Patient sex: M
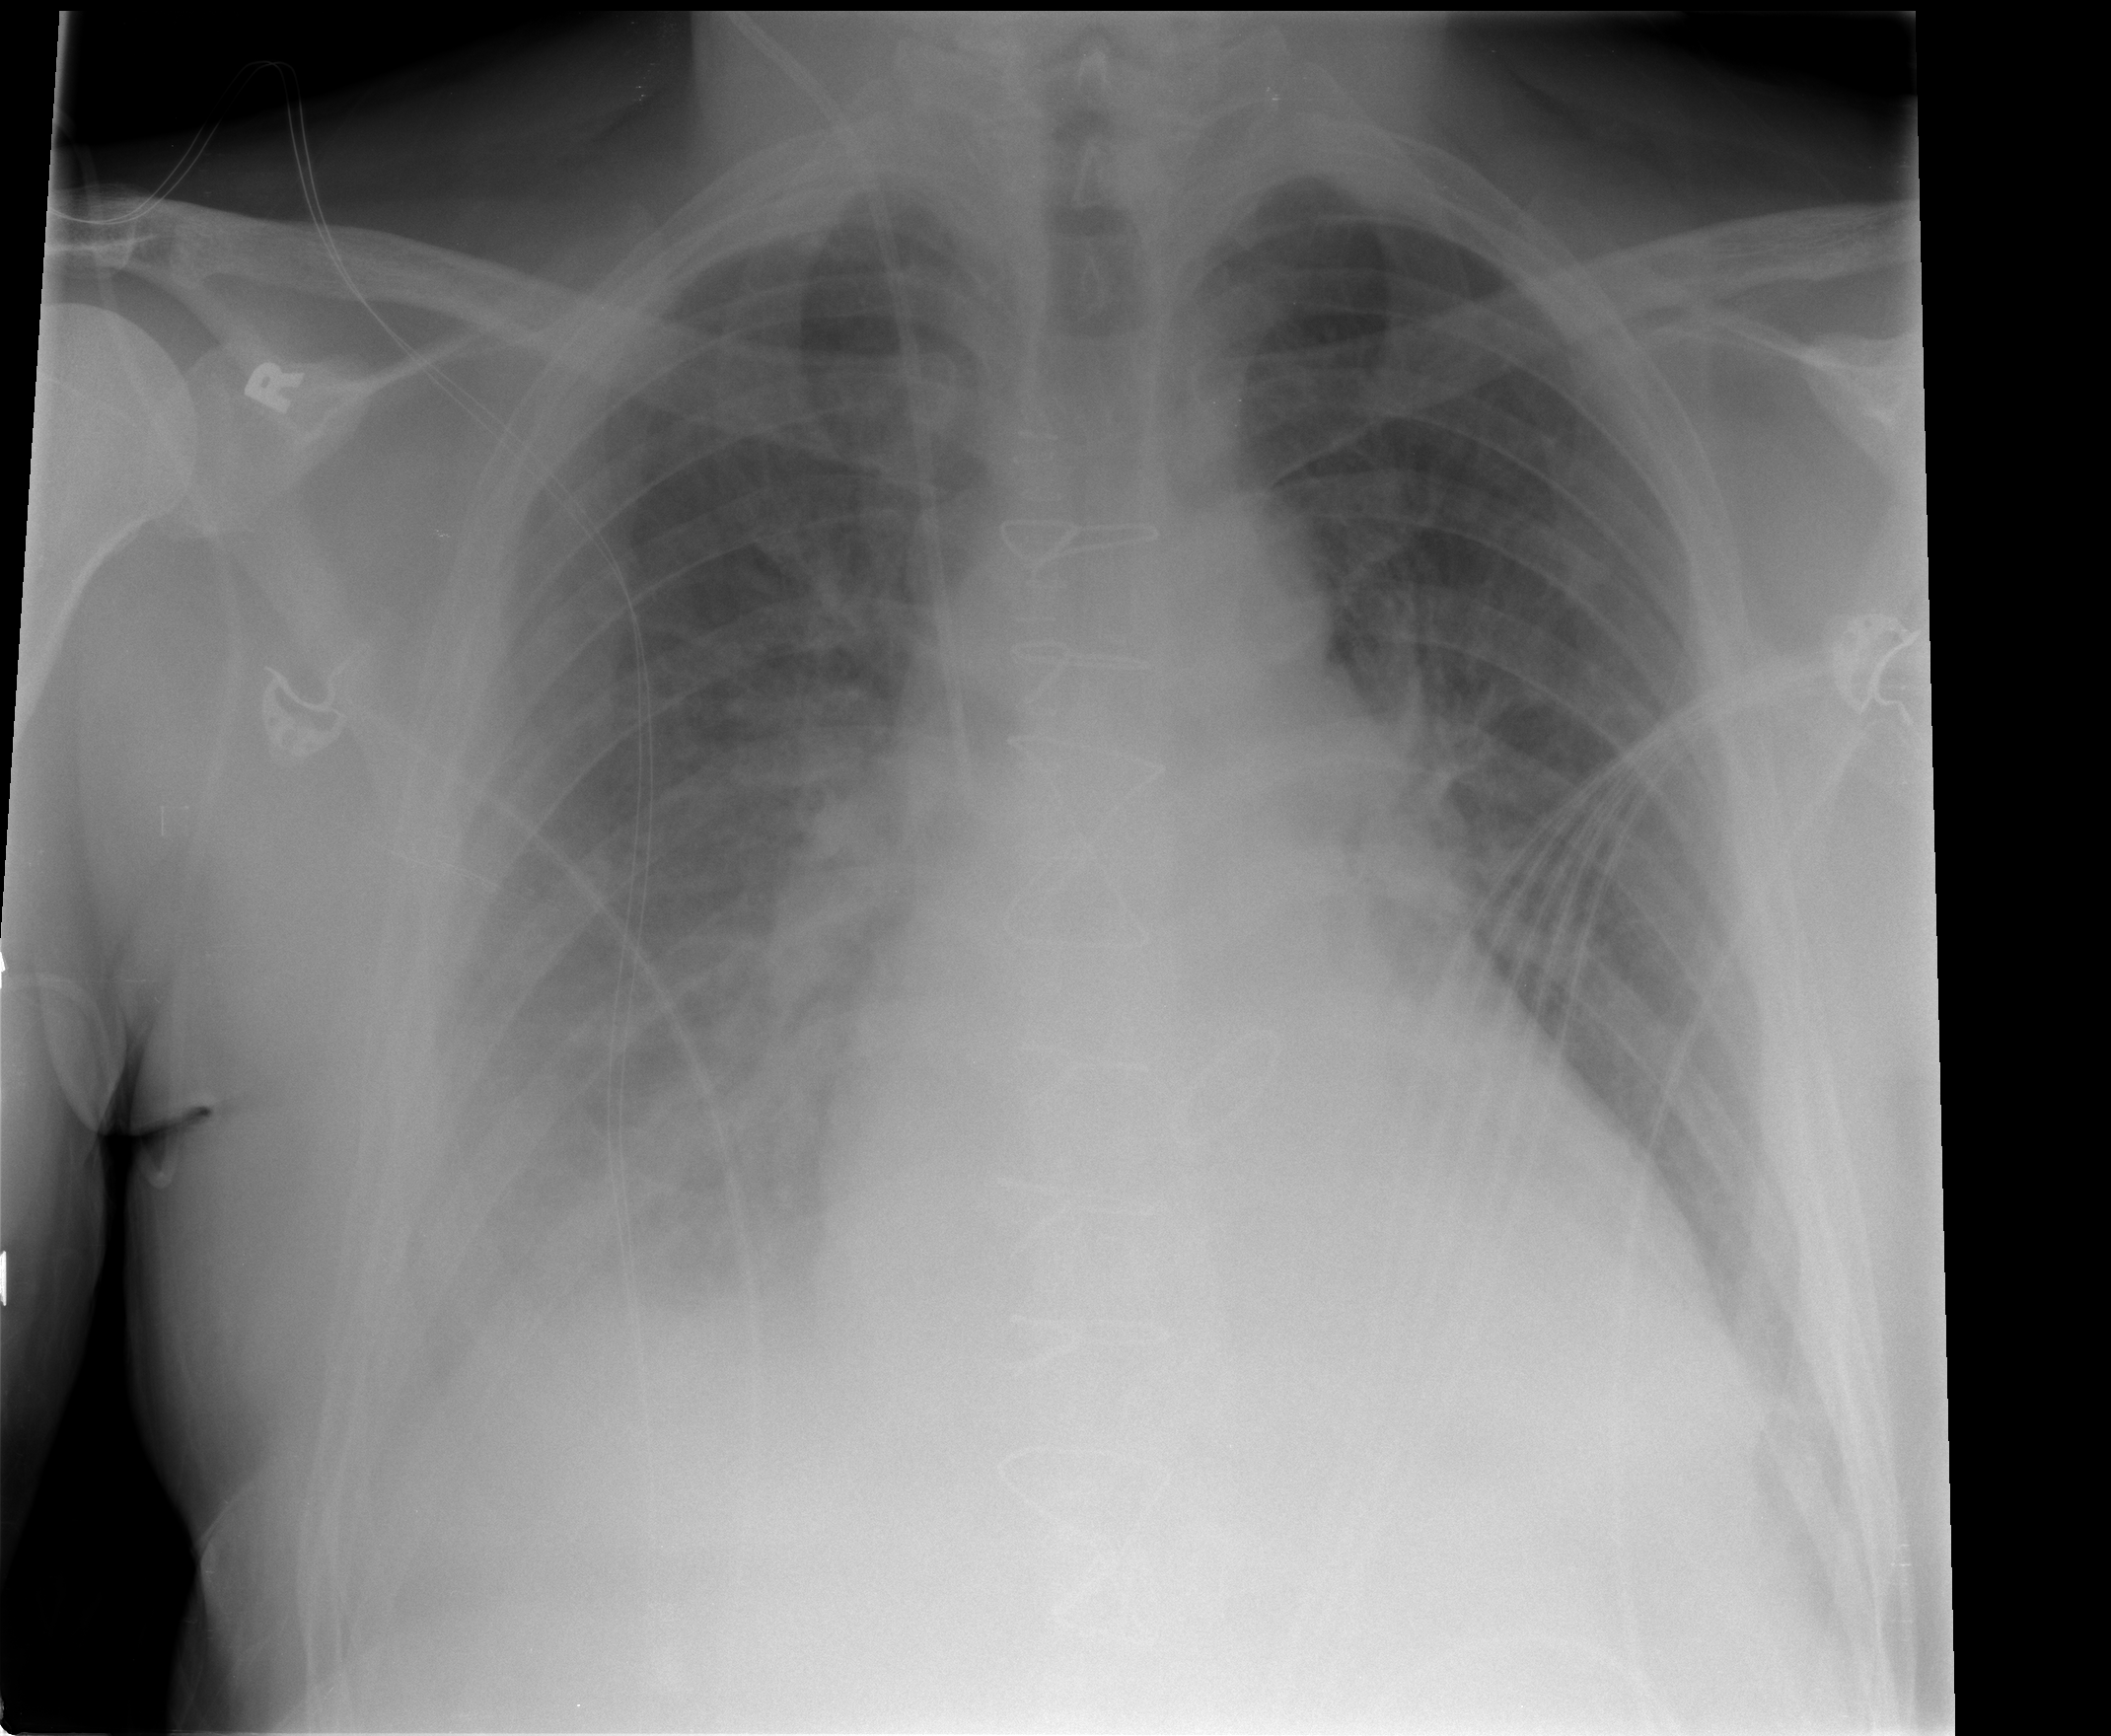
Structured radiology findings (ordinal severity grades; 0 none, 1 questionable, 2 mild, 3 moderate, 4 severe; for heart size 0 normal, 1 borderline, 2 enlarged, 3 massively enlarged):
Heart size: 0
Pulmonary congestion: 1
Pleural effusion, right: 2
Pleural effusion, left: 1
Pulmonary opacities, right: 0
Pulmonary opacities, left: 0
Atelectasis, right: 2
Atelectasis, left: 2